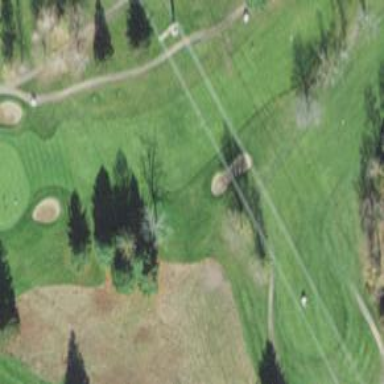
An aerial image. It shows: Golf hole.